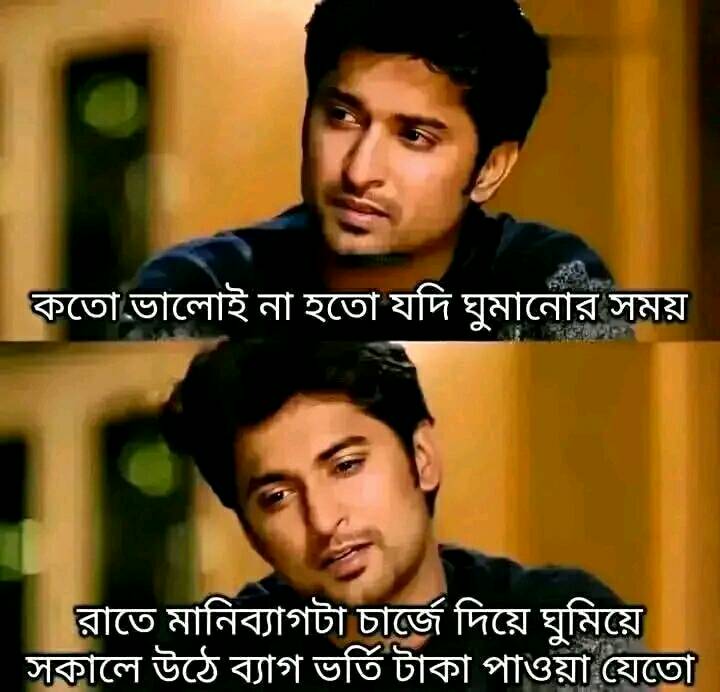
Text: কতো ভালোই না হতো যদি ঘুমানোর সময় রাতে মানিব্যাগটা চার্জ দিয়ে ঘুমিয়ে সকালে উঠে ব্যাগ ভর্তি টাকা পাওয়া যেতো
Label: Non Hate